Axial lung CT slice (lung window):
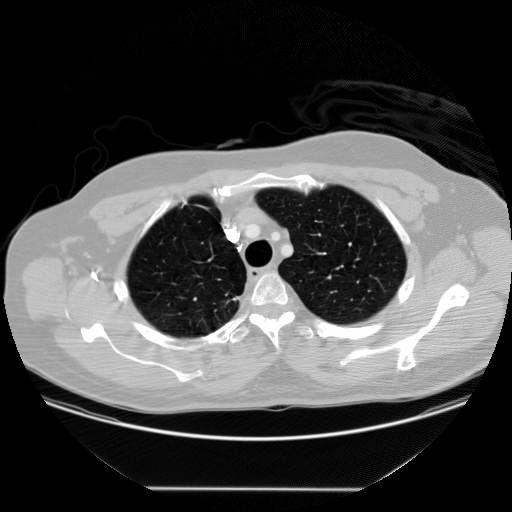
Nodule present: no